Brain MRI, t1w sequence, axial 2D slice.
Patient: age 50, sex M, weight 90 kg, height 1.9 m
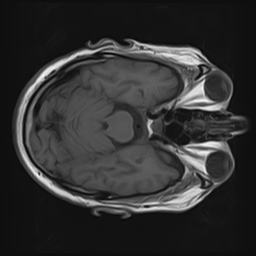